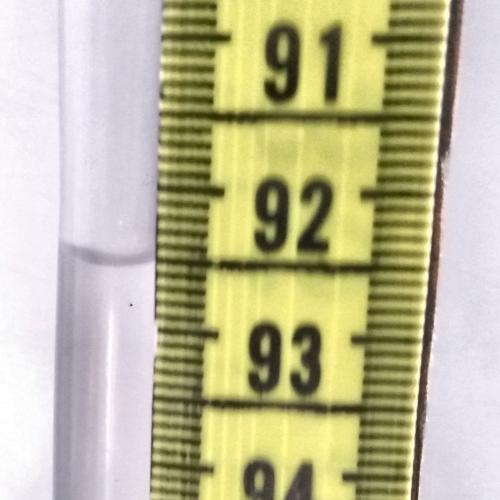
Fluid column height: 92.5 cm